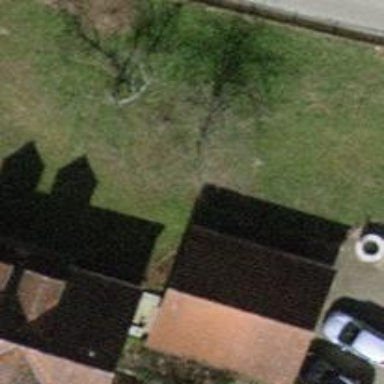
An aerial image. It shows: Garage.